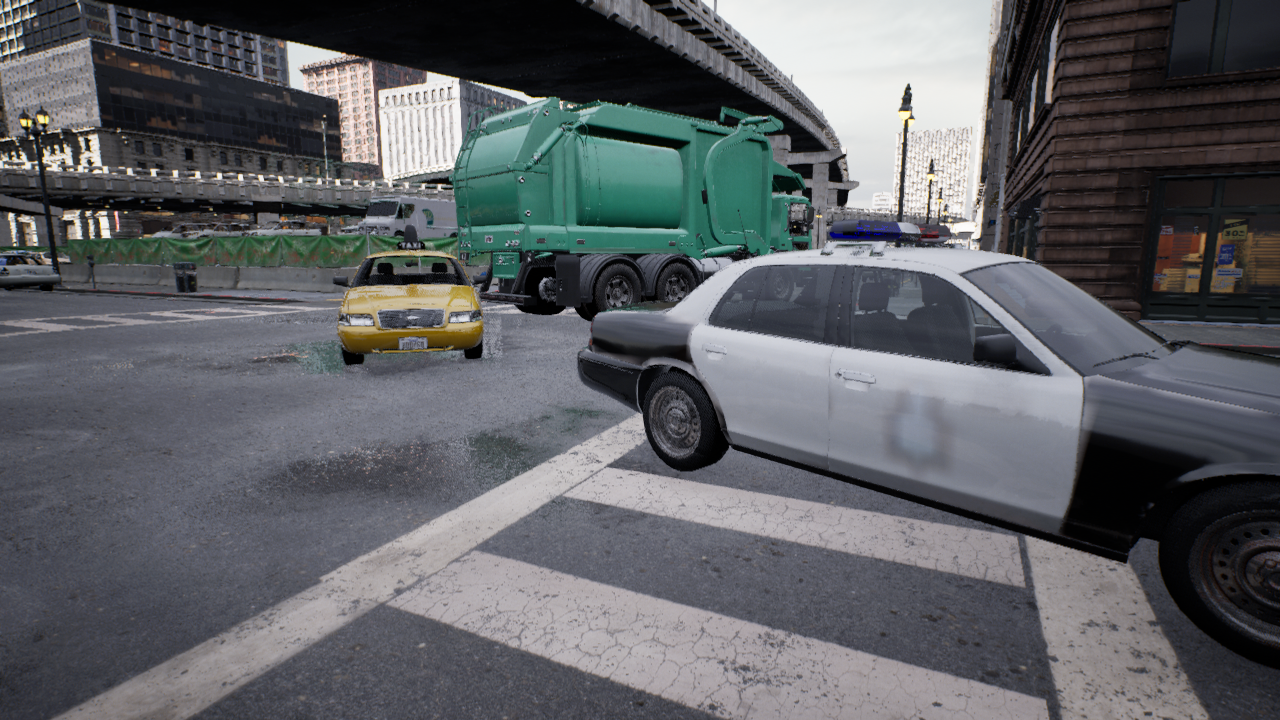
Venue: intersection
Lighting: clear day
Vehicle rig: sedan